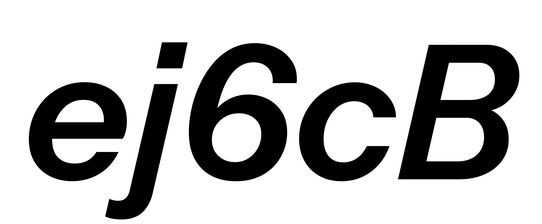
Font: InstrumentSans-Italic_SemiBold_Italic